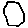
Label: hexagon